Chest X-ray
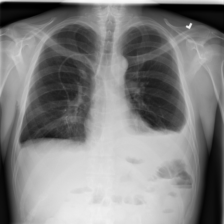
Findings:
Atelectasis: negative
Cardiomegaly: negative
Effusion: positive
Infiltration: negative
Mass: negative
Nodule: negative
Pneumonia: negative
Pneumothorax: negative
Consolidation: negative
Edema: negative
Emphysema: negative
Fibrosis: negative
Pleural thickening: negative
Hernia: negative